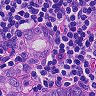
Metastatic tissue present: yes